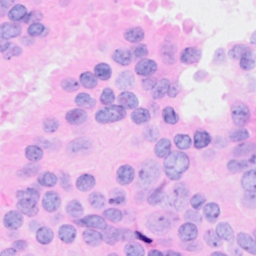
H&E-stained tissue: Breast